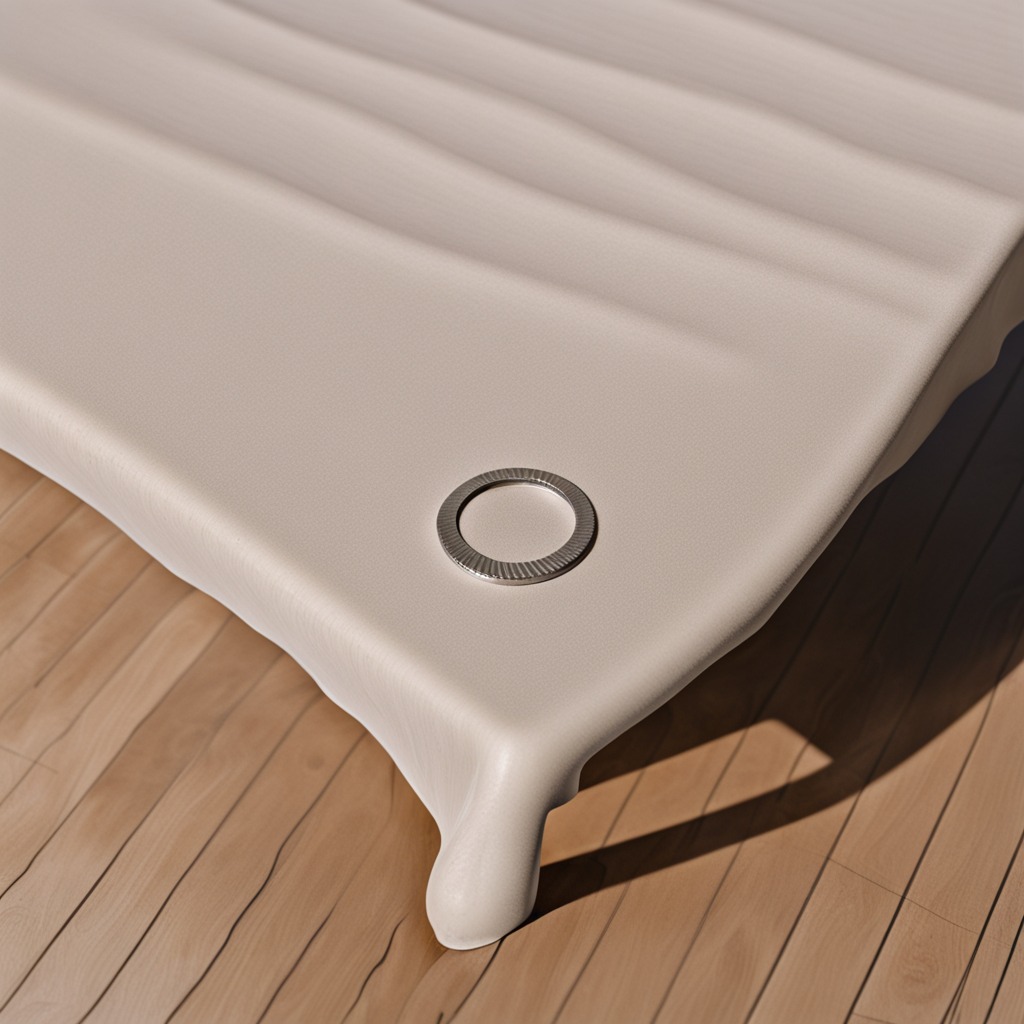
A flat metal washer lies on a clean wooden table covered with a plain fabric table cloth in an outdoor workshop during daytime bright natural light soft shadows worn but beneath the cloth.